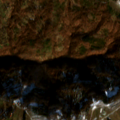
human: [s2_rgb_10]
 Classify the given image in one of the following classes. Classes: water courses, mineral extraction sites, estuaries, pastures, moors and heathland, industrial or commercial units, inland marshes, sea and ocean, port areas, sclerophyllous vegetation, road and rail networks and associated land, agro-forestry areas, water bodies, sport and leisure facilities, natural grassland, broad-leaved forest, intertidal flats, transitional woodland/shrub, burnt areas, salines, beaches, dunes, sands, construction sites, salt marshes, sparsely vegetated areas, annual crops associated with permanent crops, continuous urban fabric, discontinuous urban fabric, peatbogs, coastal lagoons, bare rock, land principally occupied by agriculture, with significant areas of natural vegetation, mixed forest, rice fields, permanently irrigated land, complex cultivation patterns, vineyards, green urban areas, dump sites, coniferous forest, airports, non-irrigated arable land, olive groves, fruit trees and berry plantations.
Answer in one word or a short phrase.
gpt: pastures, land principally occupied by agriculture, with significant areas of natural vegetation, broad-leaved forest, transitional woodland/shrub